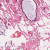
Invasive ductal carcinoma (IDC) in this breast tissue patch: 0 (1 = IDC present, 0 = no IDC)